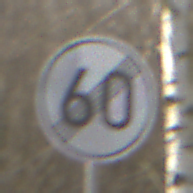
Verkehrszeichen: EndeGeschwindigkeit60
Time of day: MorningAfternoon
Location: Outdoor (Nature)
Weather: Clear
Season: Winter
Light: Natural